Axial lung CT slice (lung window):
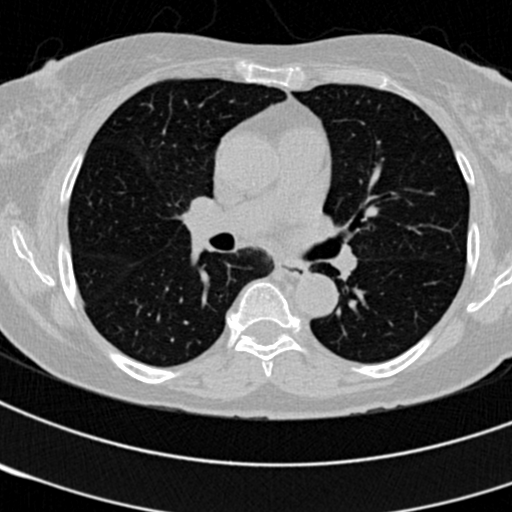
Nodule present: no